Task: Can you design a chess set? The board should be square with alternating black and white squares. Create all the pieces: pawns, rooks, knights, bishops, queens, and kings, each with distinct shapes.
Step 902:
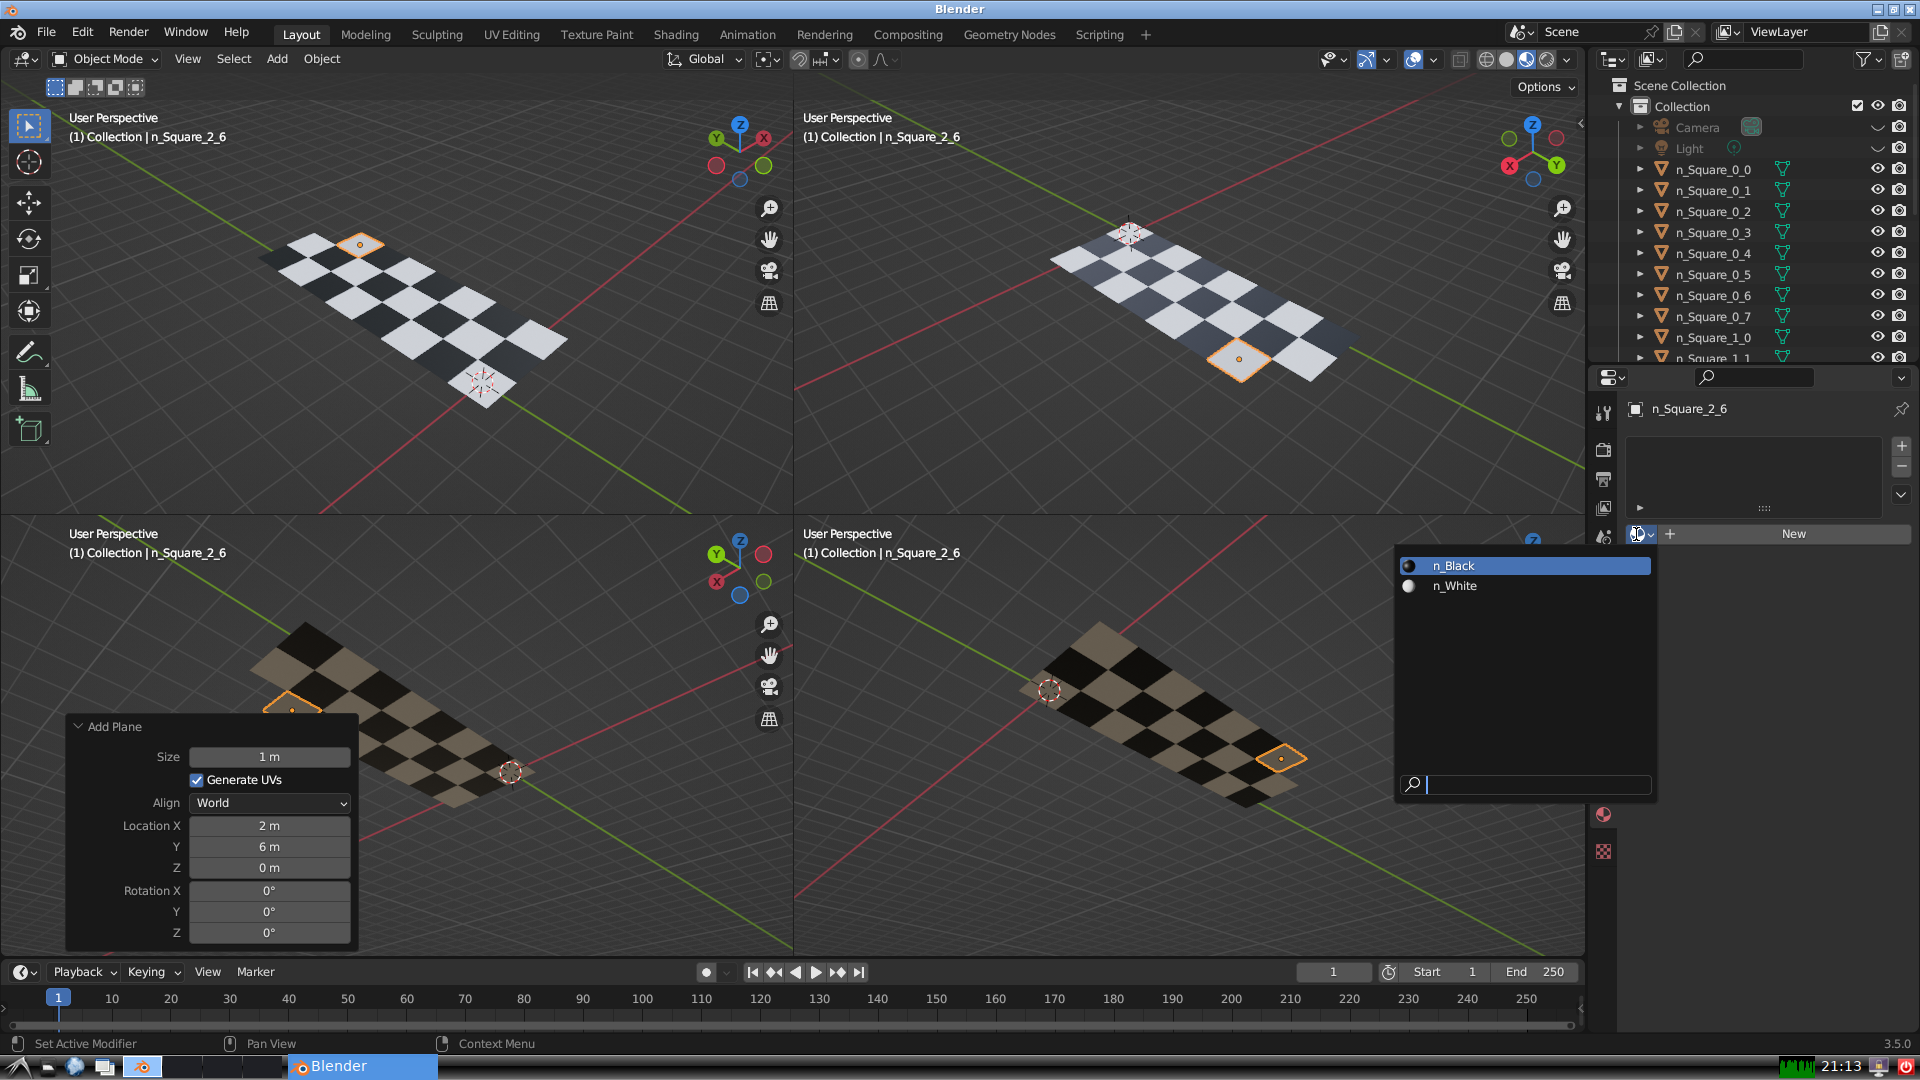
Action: input_text: n_White